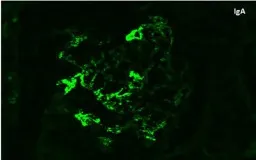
(D) Immunofluorescence showed IgA mesangial staining without other significant deposit.
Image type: pathology (immunostaining)